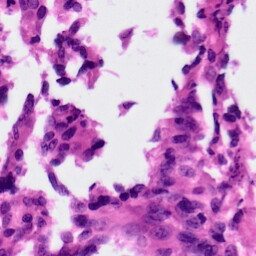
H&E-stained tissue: Ovarian